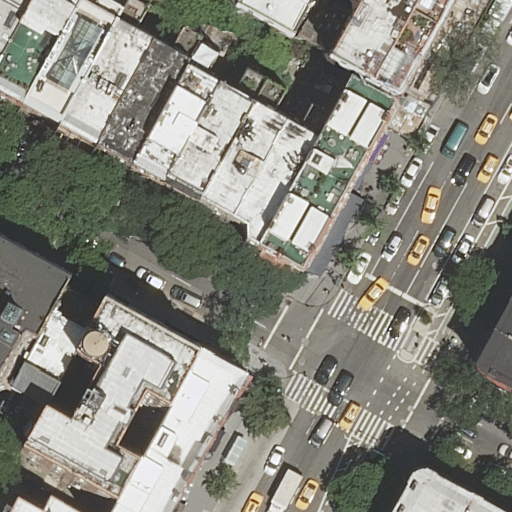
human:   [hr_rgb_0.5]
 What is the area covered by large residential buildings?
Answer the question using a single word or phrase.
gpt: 1637m2

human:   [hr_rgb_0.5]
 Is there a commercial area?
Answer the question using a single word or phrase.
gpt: no

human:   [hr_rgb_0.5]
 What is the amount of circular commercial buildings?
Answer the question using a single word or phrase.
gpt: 0

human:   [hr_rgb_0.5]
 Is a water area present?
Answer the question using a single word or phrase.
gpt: no

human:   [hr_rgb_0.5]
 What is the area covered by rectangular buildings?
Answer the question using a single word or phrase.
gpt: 527m2

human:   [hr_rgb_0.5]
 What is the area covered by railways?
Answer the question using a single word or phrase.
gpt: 0m2

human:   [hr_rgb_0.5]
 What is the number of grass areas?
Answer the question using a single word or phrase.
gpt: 0

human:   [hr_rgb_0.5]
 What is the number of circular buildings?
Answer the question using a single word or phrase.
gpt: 0

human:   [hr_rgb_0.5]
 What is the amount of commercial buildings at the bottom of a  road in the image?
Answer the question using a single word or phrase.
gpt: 0

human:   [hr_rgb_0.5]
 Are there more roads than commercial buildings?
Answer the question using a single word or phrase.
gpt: yes

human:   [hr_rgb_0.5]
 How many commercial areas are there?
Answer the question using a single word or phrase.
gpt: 0

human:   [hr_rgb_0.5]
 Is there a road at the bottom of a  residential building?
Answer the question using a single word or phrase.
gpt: yes

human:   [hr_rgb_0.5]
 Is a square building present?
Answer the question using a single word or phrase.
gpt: no

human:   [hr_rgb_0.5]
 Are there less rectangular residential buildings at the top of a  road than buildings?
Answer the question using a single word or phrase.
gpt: yes

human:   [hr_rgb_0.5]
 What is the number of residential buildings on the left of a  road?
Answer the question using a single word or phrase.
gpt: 13

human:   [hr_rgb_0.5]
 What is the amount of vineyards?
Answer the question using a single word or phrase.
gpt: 0

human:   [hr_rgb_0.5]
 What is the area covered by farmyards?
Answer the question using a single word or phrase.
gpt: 0m2

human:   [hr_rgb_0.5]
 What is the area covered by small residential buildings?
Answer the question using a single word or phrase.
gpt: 241m2

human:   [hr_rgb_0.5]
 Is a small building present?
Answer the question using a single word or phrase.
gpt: yes

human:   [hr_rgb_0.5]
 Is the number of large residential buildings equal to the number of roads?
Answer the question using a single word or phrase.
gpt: no

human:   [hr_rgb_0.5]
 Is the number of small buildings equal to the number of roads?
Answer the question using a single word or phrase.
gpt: no

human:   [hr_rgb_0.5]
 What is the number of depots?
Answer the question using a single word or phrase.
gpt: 0

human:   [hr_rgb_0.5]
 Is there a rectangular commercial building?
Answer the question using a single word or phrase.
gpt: no

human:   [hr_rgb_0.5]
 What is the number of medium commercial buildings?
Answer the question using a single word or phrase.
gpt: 0

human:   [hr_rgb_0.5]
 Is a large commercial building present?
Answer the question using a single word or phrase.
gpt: no

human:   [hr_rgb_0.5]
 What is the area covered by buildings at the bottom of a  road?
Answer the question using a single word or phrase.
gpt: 1569m2

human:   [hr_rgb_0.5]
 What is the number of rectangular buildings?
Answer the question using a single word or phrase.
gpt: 8

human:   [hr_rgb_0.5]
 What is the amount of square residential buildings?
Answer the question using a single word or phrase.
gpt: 0

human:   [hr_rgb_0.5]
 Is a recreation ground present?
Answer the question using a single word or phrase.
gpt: no

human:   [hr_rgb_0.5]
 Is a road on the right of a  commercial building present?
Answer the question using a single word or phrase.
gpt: no

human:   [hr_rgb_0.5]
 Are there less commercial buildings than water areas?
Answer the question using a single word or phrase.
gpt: no

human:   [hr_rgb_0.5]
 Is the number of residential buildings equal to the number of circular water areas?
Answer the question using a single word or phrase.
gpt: no

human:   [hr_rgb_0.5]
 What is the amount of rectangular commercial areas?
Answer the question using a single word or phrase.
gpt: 0

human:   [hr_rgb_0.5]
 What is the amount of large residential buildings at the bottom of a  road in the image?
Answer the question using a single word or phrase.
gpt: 1

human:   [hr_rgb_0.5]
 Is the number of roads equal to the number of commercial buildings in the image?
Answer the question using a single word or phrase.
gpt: no

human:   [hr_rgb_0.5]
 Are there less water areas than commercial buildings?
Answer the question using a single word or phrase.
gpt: no